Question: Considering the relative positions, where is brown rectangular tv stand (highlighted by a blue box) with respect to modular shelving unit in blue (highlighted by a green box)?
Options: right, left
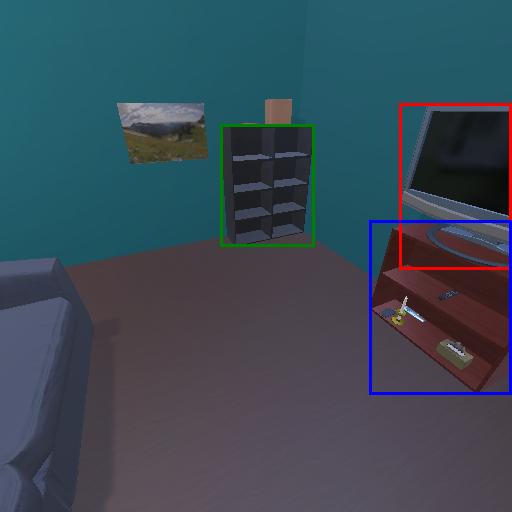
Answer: right